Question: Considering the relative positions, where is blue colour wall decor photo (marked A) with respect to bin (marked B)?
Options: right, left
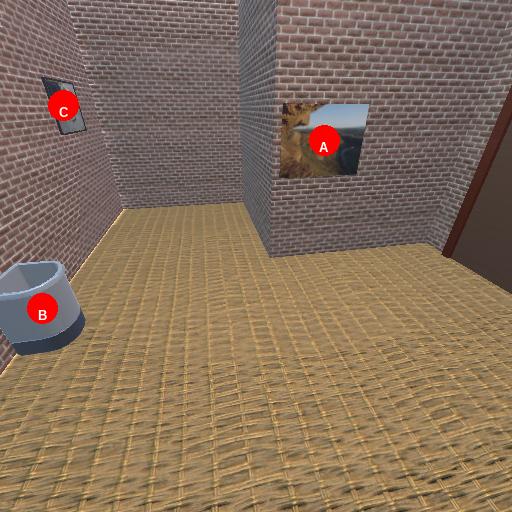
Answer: right